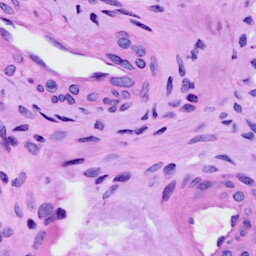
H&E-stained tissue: Cervix